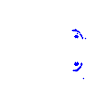
Particle: electron